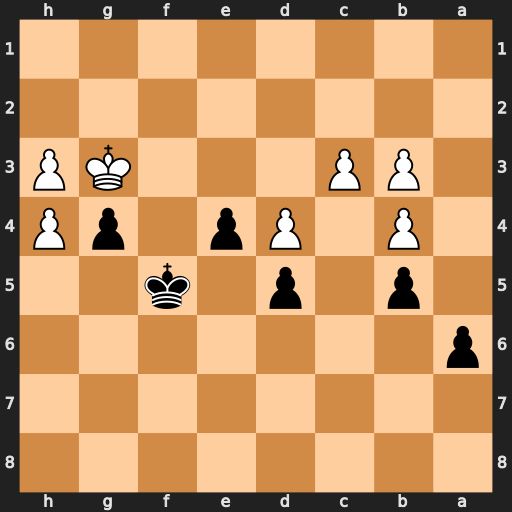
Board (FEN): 8/8/p7/1p1p1k2/1P1Pp1pP/1PP3KP/8/8
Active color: b
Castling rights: -
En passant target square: -
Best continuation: e3 hxg4+ Ke4 g5 Kd3 g6 e2 Kf2 Kd2 g7 e1=Q+